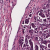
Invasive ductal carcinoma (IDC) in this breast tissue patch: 1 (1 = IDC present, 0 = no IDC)